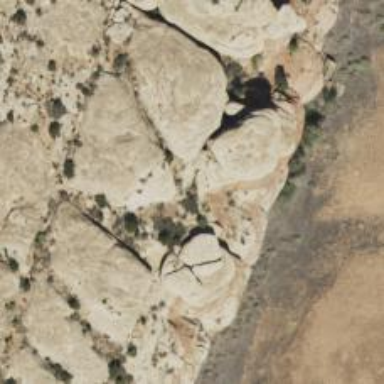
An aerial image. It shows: Natural cliff.